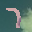
Label: 7